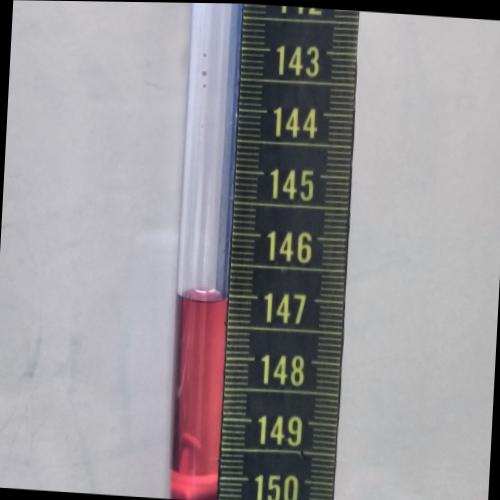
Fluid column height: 147.1 cm